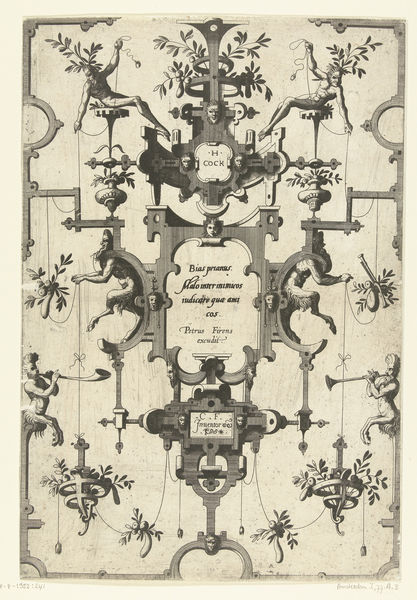
Titel: Cartouche met tekst van Bias tussen twee saters in rolwerk
Künstler: Johannes of Lucas van Doetechum
Standort: Amsterdam
Institution: Rijksmuseum
Schlagwörter: noeud, gravure, végétal, grotesque, feuille, pan, satyre, grottesque, trompe, grottesques, grvaure